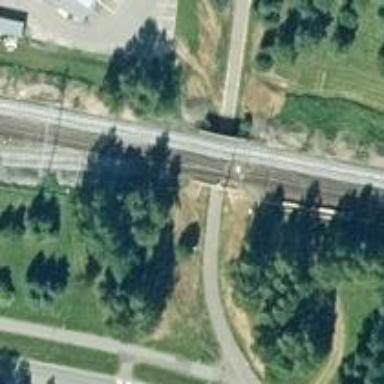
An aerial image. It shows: Railway bridge with electrified contact line. This bridge is part of railway siding.